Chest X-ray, AP view. Patient: 32 years old, sex F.
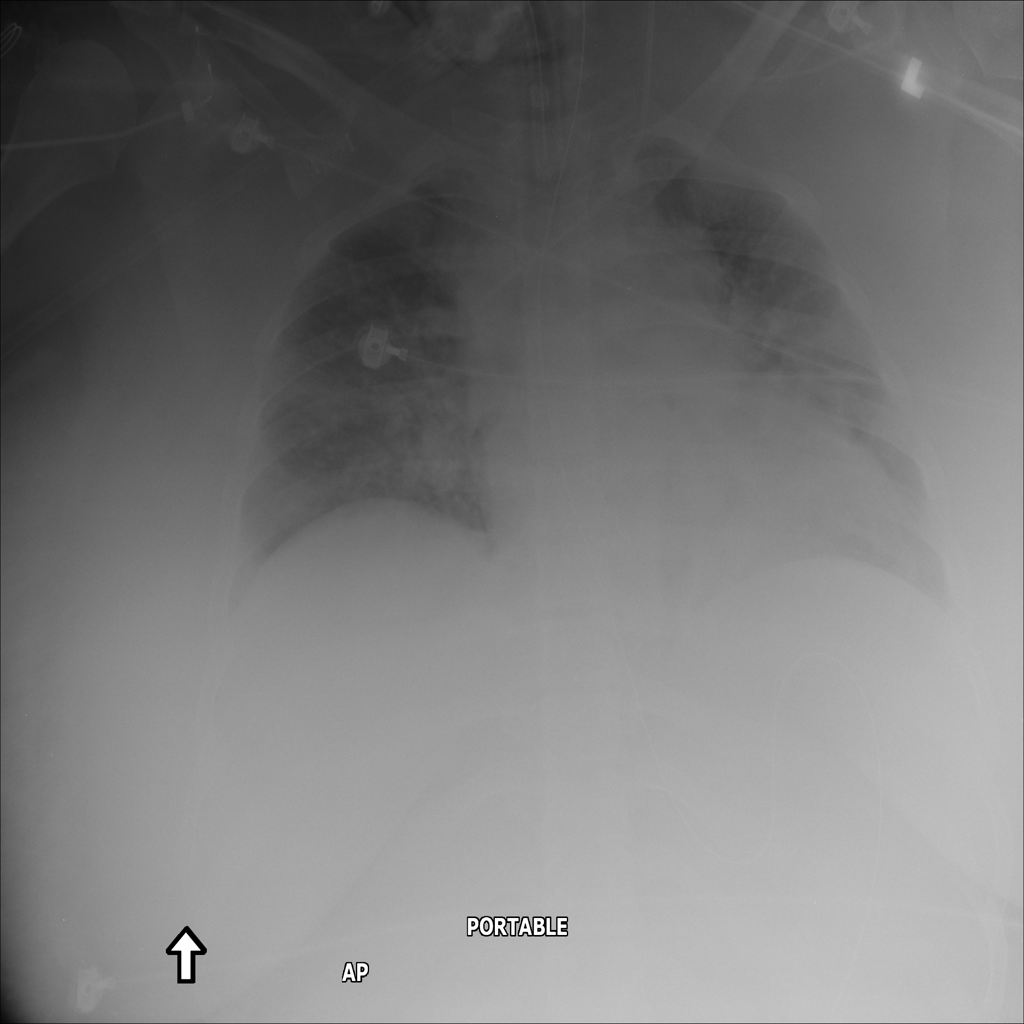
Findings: Infiltration